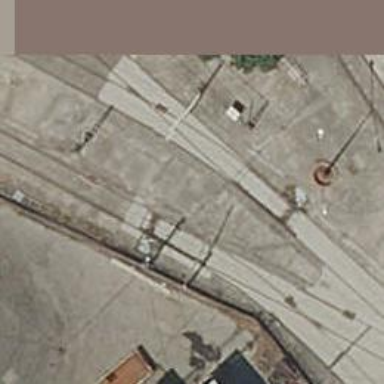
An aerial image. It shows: Railway switch.